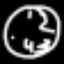
Label: clock